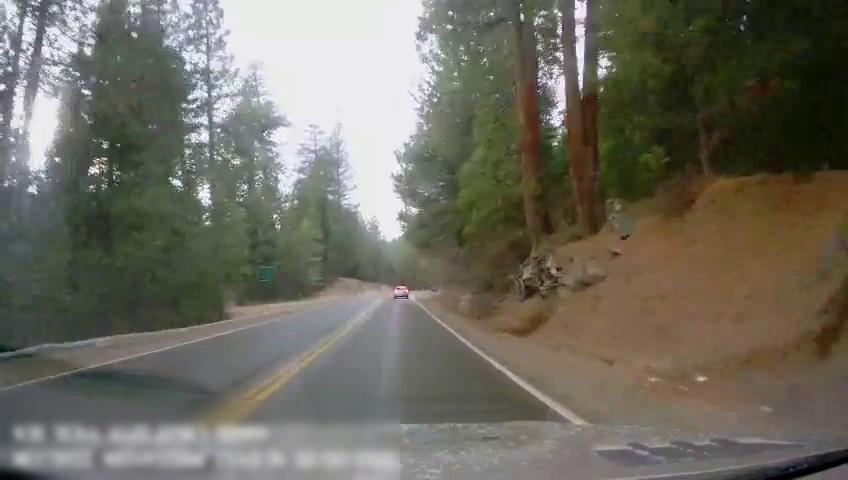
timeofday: Day
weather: Sunny
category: Drivable Space
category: Vehicles | SUV
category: Lanes | Alternate Lane
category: Lanes | Current Lane
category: Lanes | Opposite Lane
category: Lanes | Opposite Lane